Interaction volume radius: 5 \u00c5
Interaction volume height: 40 \u00c5
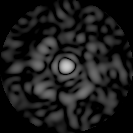
Disorder parameter: 0.8333